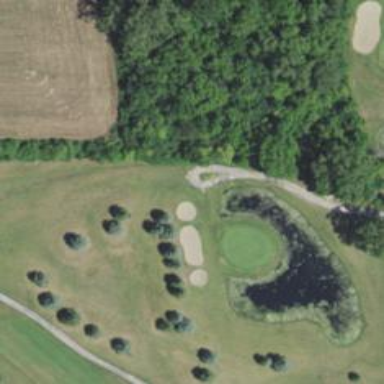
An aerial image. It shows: Golf hole.